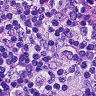
Metastatic tissue present: no